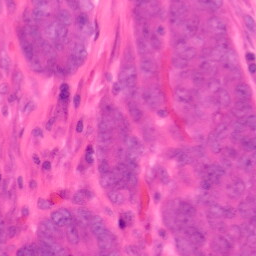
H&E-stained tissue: Colon